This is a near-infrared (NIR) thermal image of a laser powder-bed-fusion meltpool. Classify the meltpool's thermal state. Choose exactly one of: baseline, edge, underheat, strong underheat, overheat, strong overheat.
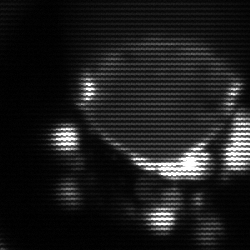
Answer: edge